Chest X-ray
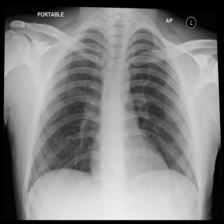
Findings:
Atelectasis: negative
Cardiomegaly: negative
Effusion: negative
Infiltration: negative
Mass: negative
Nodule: negative
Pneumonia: negative
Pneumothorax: negative
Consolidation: negative
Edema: negative
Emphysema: negative
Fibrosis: negative
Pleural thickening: negative
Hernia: negative